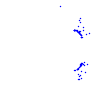
Particle: kaon